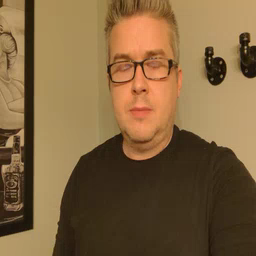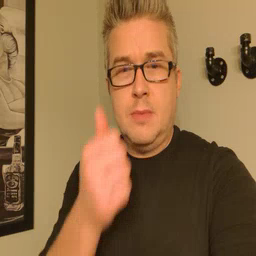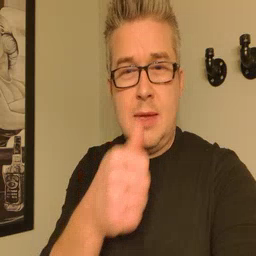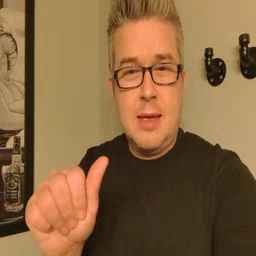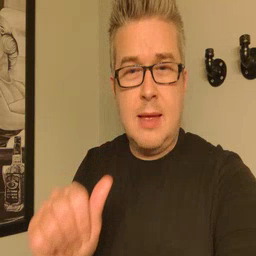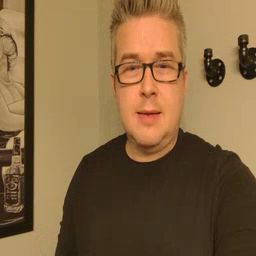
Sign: any